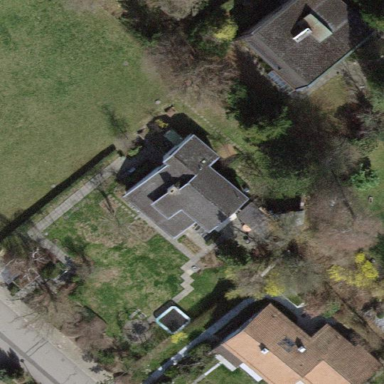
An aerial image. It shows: Building with tiled roof.